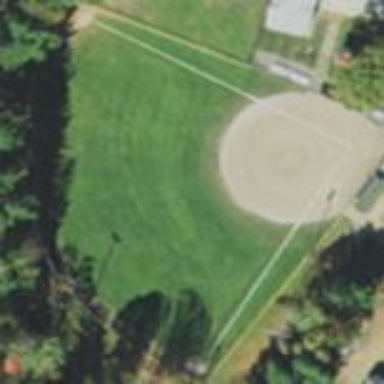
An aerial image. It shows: Baseball pitch for leisure land.